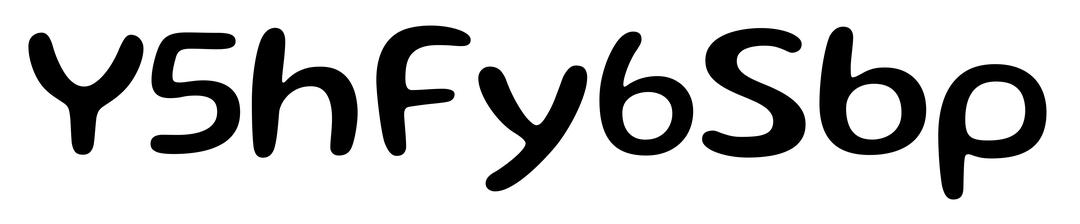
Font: Gluten_Regular